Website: apple
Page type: address-validator
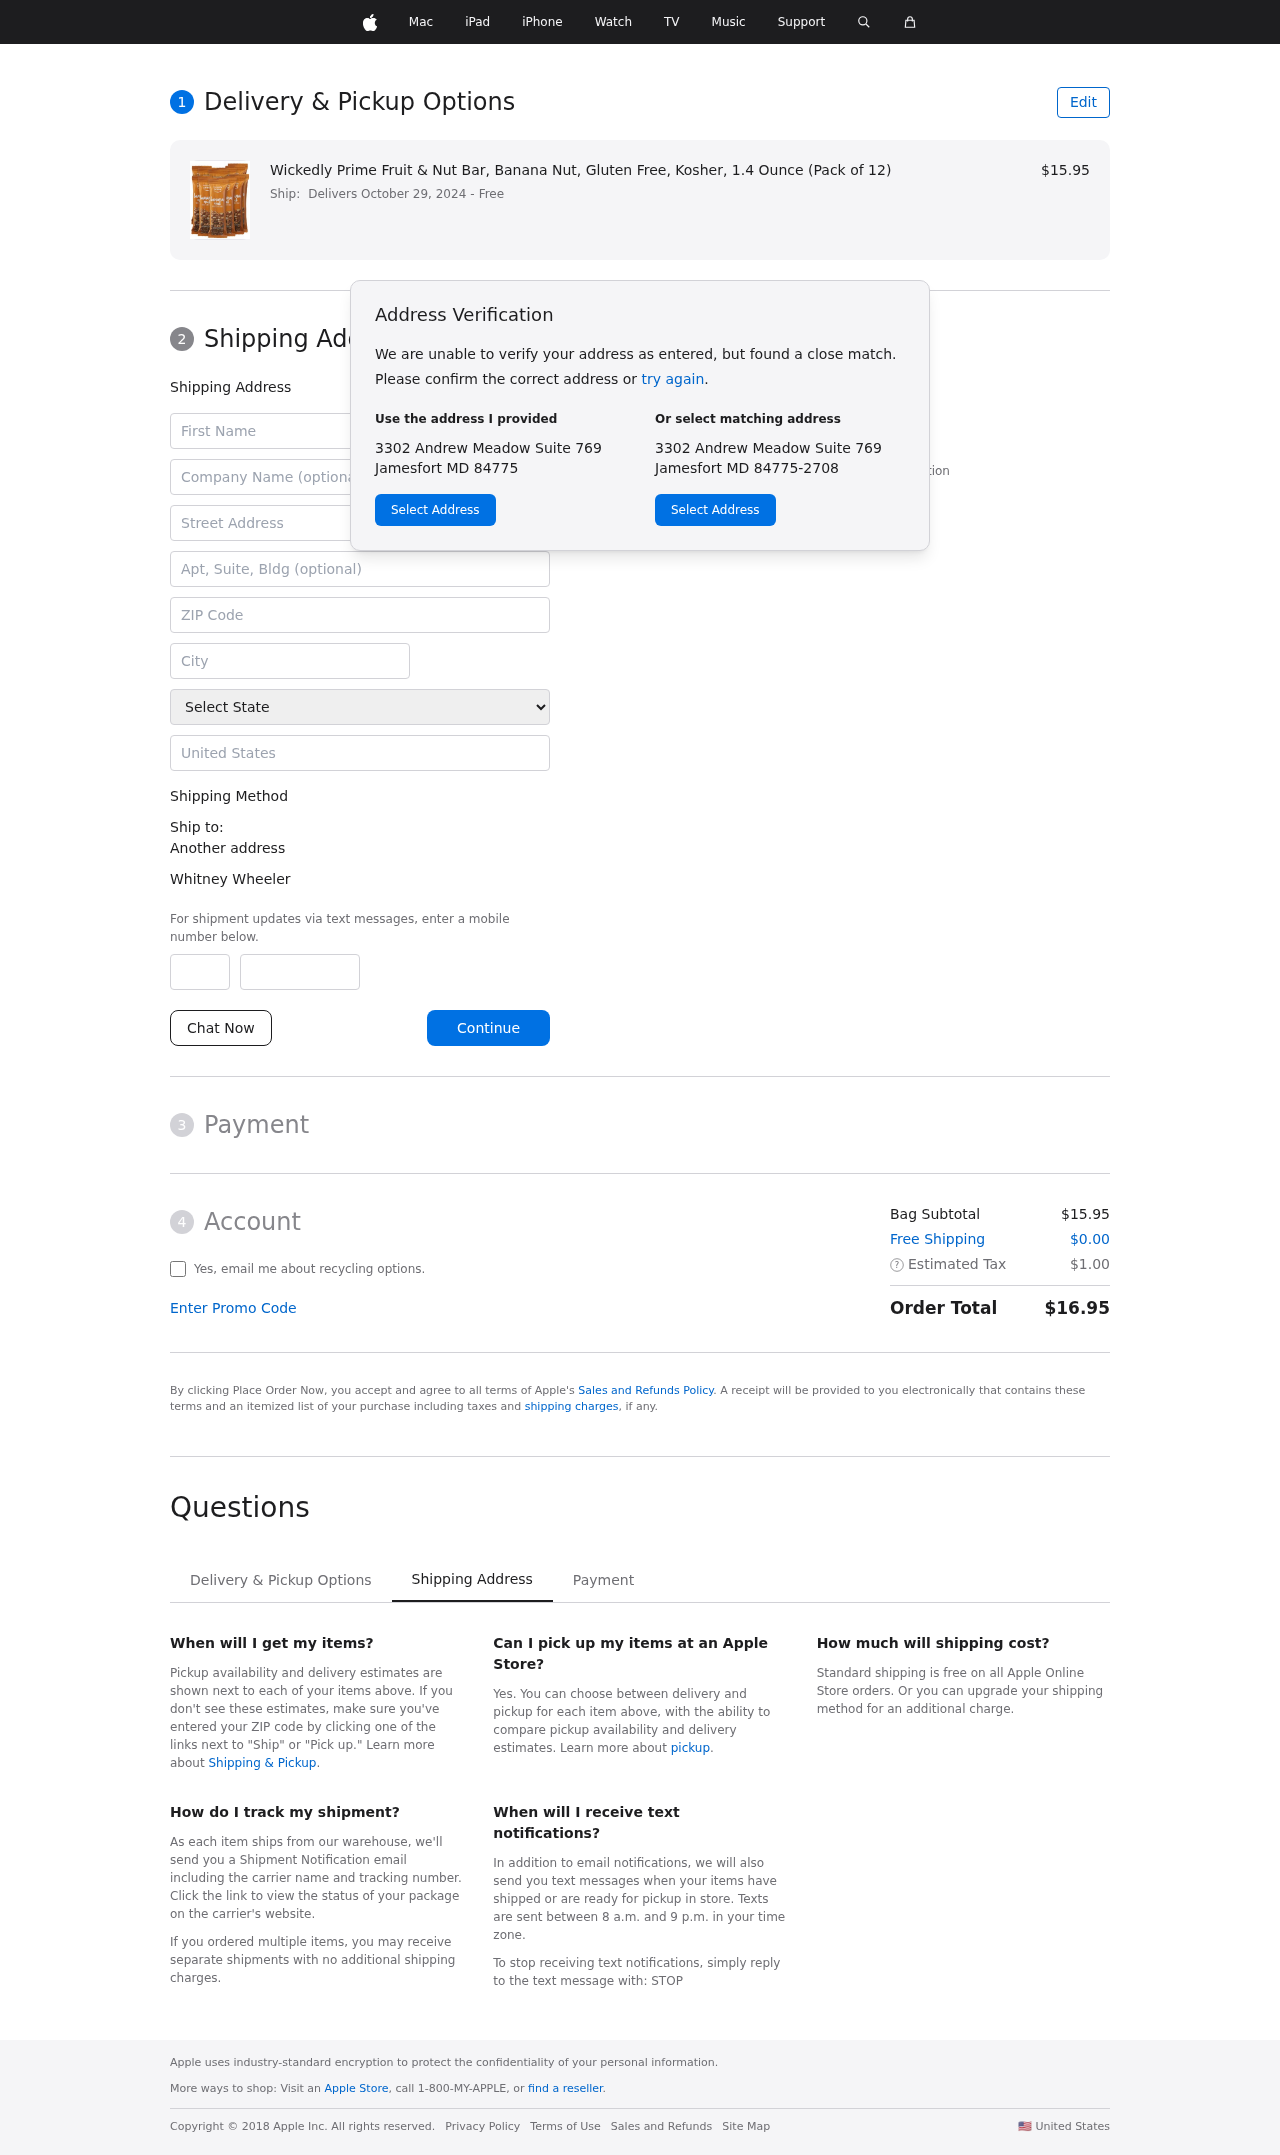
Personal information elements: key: PII_CITY
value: Jamesfort
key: PII_COUNTRY
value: United States
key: PII_FIRSTNAME
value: Whitney
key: PII_FULLNAME
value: Whitney Wheeler
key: PII_LASTNAME
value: Wheeler
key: PII_PHONE_AREA
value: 350
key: PII_PHONE_SUFFIX
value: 8449
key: PII_POSTCODE
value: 84775
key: PII_STATE
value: Maryland
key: PII_STREET
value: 3302 Andrew Meadow Suite 769
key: PII_CITY_STATE_ZIP
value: Jamesfort MD 84775
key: PII_STATE_ABBR
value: MD
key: PII_POSTCODE_FULL
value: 84775
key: PII_POSTCODE_NUMERIC
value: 84775
Product elements: key: PRODUCT1_NAME
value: Wickedly Prime Fruit & Nut Bar, Banana Nut, Gluten Free, Kosher, 1.4 Ounce (Pack of 12)
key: PRODUCT1_PRICE
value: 15.95
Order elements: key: ORDER_DELIVERY_DATE
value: Delivers October 29, 2024
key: ORDER_SUBTOTAL
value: $15.95
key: ORDER_SHIPPING_COST
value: $0.00
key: ORDER_TAX
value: $1.00
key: ORDER_TOTAL
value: $16.95